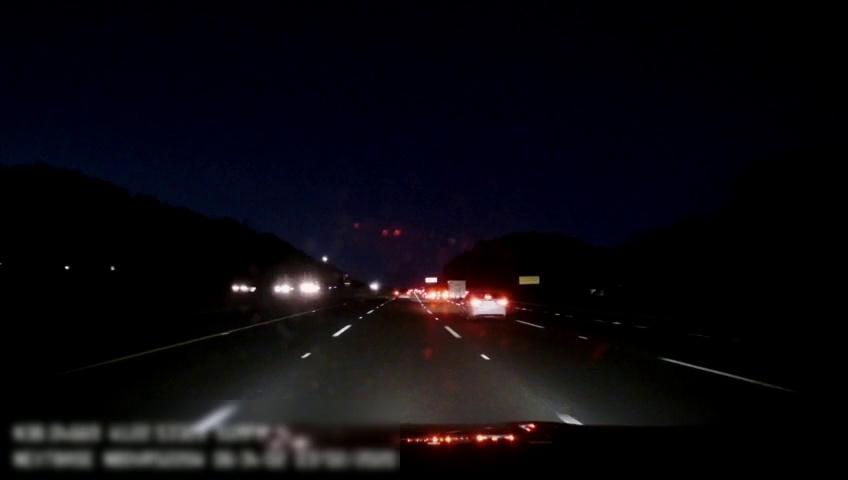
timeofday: Night
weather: Other
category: Drivable Space
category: Vehicles | Car
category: Vehicles | SUV
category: Vehicles | Other LV
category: Vehicles | Car
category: Vehicles | SUV
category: Vehicles | Car
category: Lanes | Alternate Lane
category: Lanes | Current Lane
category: Lanes | Current Lane
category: Lanes | Alternate Lane
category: Lanes | Alternate Lane
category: Lanes | Alternate Lane
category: Traffic | Signs